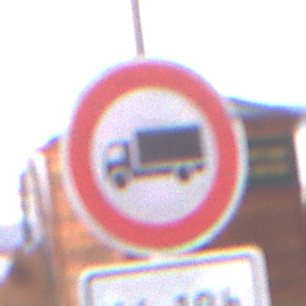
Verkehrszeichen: VerbotFuerKraftfahrzeugeUeberDreiKommaFuenfTonnen
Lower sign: ZeitangabenOhneBeschraenkungAufWochentage1
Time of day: SunriseSunset
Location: Outdoor (Urban)
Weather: Clear
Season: NotSpecified
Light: Natural